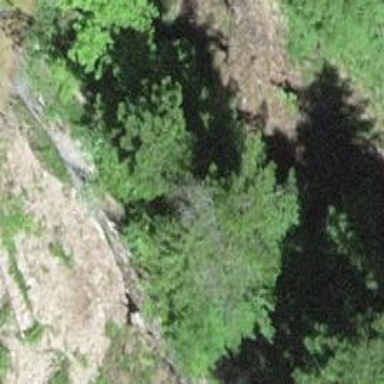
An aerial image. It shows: Natural cliff.